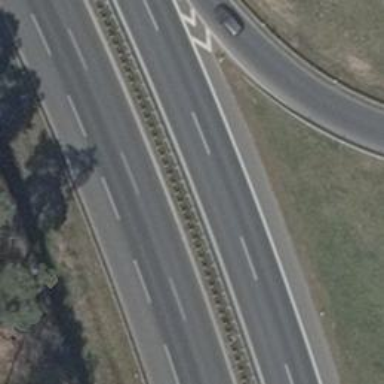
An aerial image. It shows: This is trunk highway with motorroad.